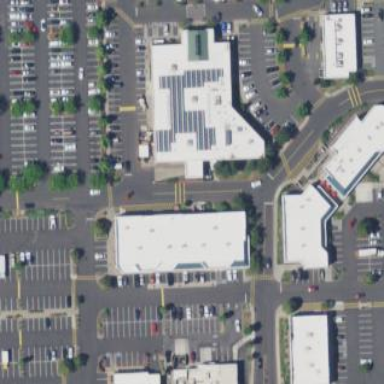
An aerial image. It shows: Supermarket located in building.